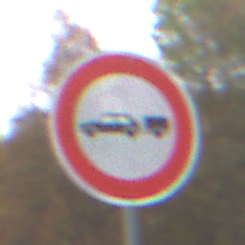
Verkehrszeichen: VerbotPersonenkraftwagenMitAnhaenger
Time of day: Midday
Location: Outdoor (Nature)
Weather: Overcast
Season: Autumn
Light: Natural